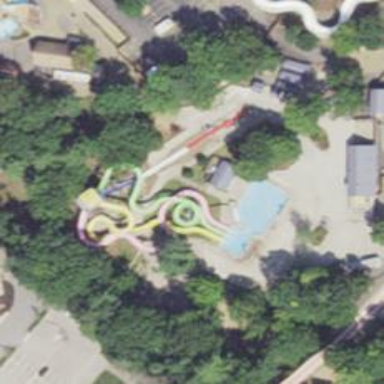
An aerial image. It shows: Water slide attraction.